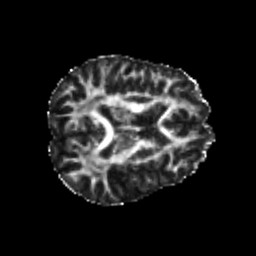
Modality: FA
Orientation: axial
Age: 24
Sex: male
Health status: healthy
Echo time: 0.074 s